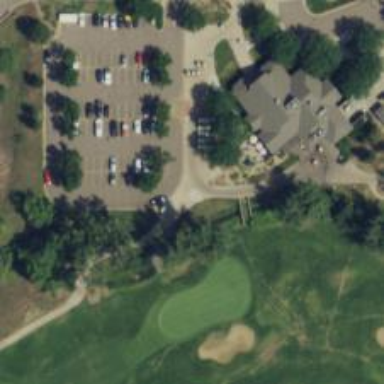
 known as golf cart path. It is intended for easy navigation for golf carts."